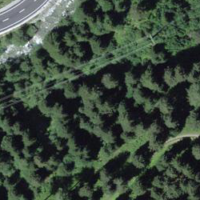
EUNIS habitat code: 43
Species observed at this site:
Petasites albus